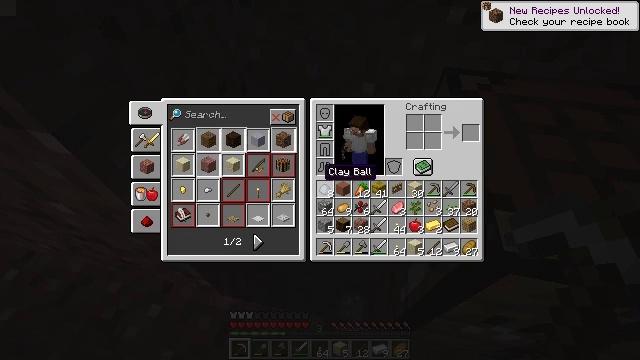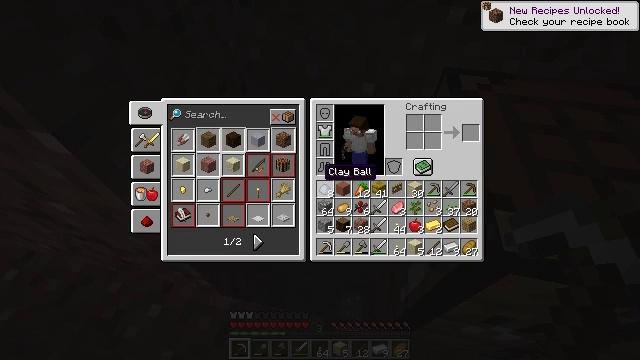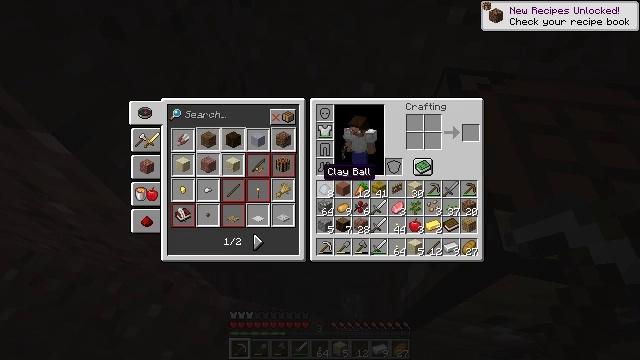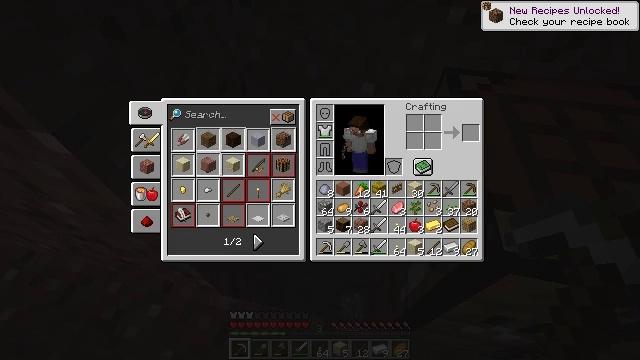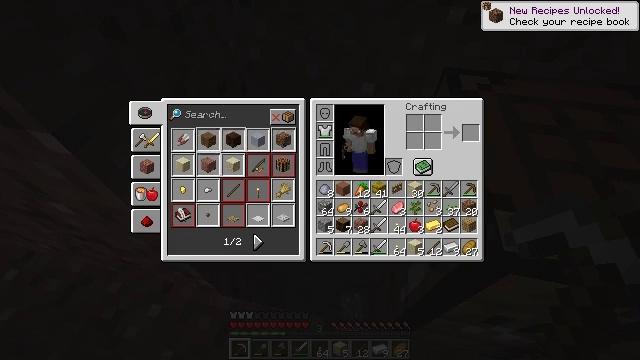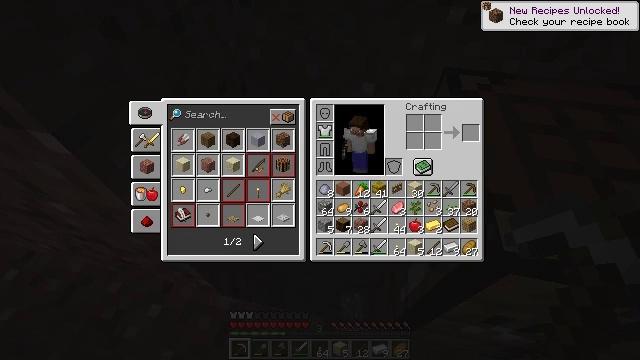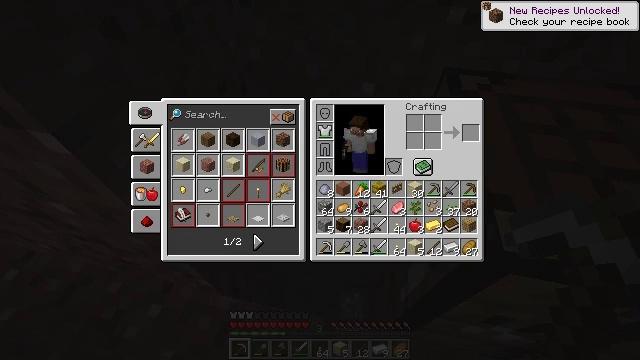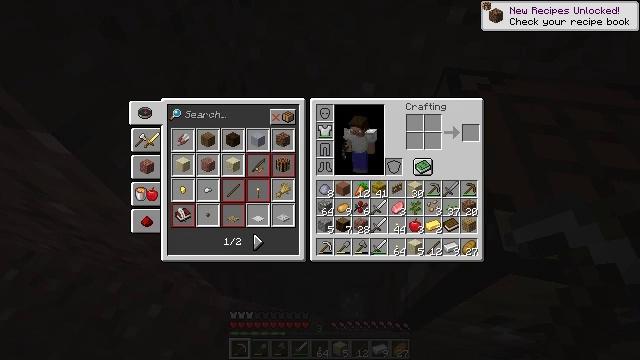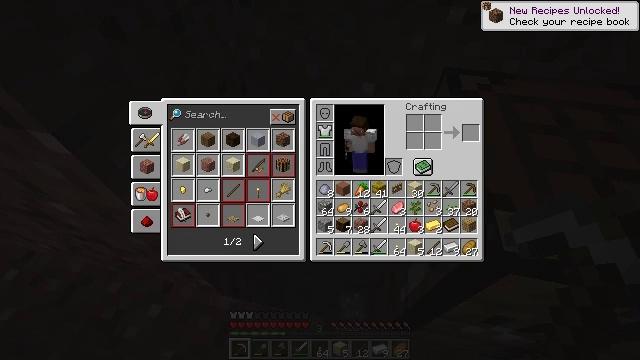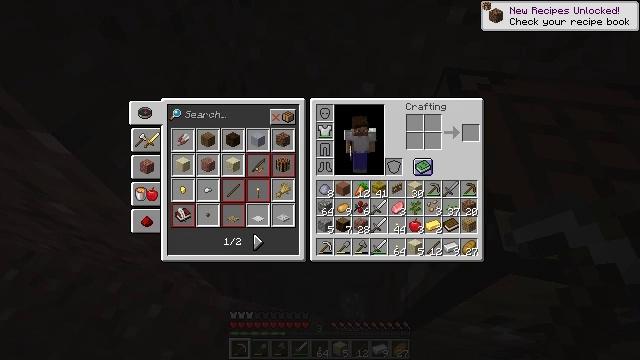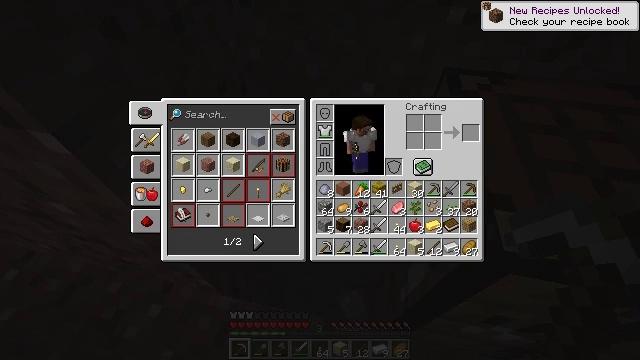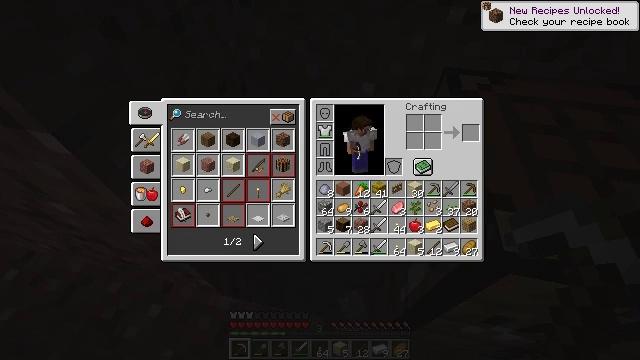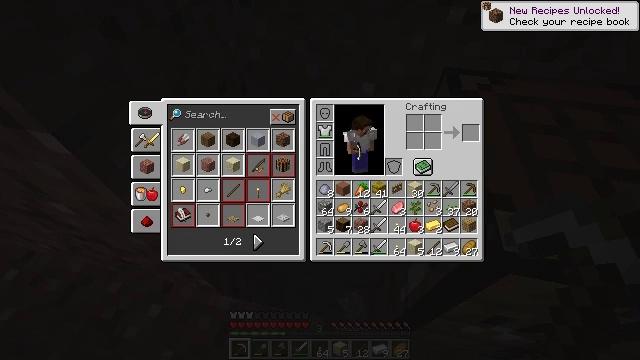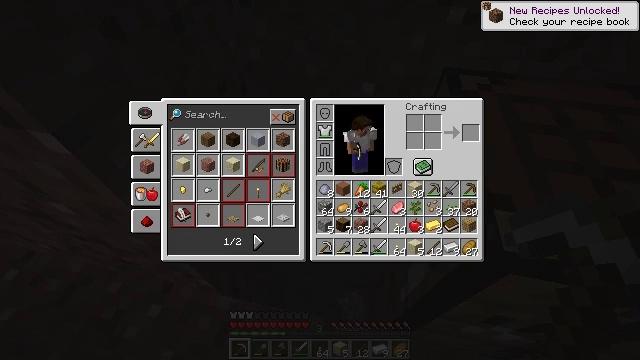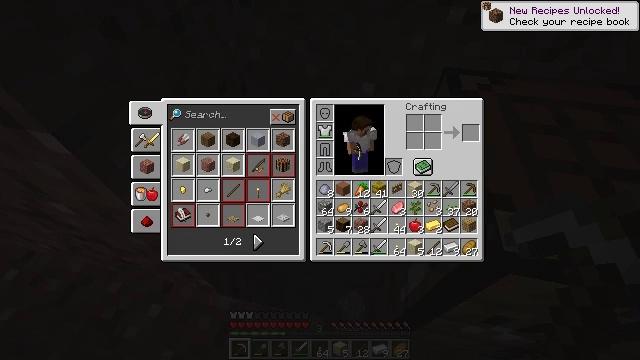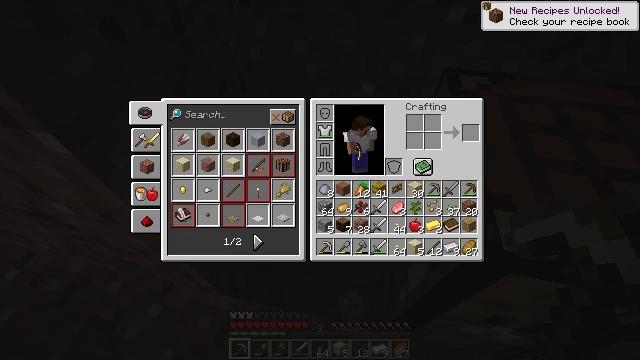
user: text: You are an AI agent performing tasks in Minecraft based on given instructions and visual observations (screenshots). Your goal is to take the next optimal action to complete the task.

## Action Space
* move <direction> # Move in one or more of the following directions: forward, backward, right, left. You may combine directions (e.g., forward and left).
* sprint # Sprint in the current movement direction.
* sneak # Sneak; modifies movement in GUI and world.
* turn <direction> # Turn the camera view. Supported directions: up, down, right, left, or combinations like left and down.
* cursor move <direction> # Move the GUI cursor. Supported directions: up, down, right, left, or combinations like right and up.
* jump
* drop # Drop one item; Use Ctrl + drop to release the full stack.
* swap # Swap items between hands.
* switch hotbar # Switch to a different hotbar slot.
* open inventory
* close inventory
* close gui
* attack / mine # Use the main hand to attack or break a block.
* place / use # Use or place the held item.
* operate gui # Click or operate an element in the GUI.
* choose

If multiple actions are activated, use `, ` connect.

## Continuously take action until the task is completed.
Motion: motion action
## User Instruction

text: Remove an oak fence gate from the inventory.
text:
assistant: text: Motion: no_op
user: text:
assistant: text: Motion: no_op
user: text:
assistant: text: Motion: no_op
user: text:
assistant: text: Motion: no_op
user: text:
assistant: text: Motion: no_op
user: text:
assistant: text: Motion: no_op
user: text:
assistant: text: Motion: cursor move right
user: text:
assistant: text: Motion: cursor move right
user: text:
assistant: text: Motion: cursor move right
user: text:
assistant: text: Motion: cursor move right
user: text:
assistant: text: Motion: cursor move right
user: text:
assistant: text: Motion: no_op
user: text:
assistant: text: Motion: no_op
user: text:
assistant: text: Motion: no_op
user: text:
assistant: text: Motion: no_op
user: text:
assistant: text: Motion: no_op
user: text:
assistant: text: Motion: no_op
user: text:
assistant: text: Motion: no_op
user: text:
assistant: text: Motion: no_op
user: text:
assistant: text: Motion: cursor move left
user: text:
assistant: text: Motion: cursor move left
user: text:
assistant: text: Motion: cursor move left
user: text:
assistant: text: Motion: cursor move left
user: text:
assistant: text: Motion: cursor move left
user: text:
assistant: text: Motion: cursor move left
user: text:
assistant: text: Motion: no_op
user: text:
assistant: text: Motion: no_op
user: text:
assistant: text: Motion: operate gui
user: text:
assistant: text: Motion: operate gui
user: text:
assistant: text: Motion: cursor move right and up, operate gui